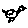
Label: bird